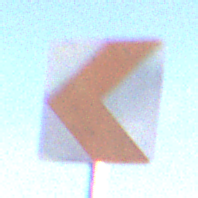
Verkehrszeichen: RichtungstafelnInKurvenKleinRechts
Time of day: MorningAfternoon
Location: Outdoor (RoadRail)
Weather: PartlyCloudy
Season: NotSpecified
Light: Natural